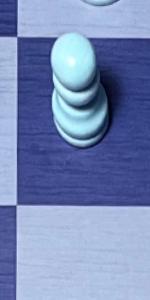
Label: Empty